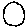
Label: circle